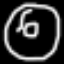
Label: donut